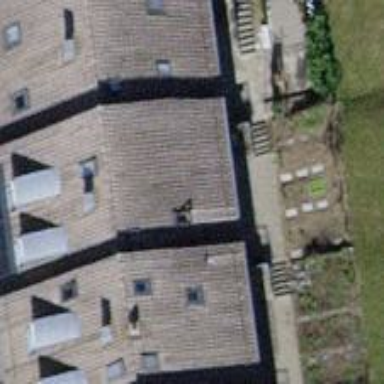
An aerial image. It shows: Building with tiled roof.